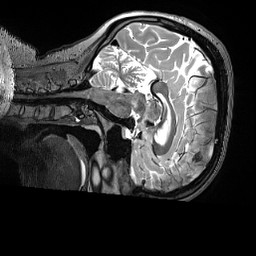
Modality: T2w
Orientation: sagittal
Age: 28
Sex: female
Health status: healthy
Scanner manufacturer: siemens
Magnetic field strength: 3 T
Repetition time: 3.2 s
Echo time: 0.563 s